Question: I am trying to write a test for the Pirate Badge tutorial thats meant to get people started using Dart.
I have the following directory structure:

The code in 6-piratebadge is an untouched version of what comes in the tutorial.
What I have added is the test package.
test/test.html contains:
'''
<!DOCTYPE html>
<html>
<head>
<meta charset="utf-8">
</head>
<body>
<script type="application/dart" src="test.dart"></script>
<script type="text/javascript" src="packages/unittest/test_controller.js"></script>
</body>
</html>
'''
and test/test.dart contains:
'''
import 'package:unittest/unittest.dart';
import 'package:unittest/html_config.dart';
import 'dart:html';
import '../6-piratebadge/piratebadge.dart' as app;
void main() {
useHtmlConfiguration();
app.main();
var button = querySelector("#generateButton");
test('button text', (){
expect(button.text, equals('Aye! Gimme a name!'));
});
}
'''
I run the test like this, from the directory above web:
'''
Content\ Shell web/test/test.html
'''
And I get "Error: Script error." (I am deliberately not using --dump-render-tree so I can inspect the output in the console of the launched browser). The essence of it seems to be this message:
'''
5500:1287:<PHONE>:24546692395575:INFO:CONSOLE(0)] "Exception: The null object does not have a getter 'onInput'.
NoSuchMethodError: method not found: 'onInput'
Receiver: null
Arguments: []", source: file:///Users/mikehogan/projects/learning/one-hour-codelab-master/web/6-piratebadge/piratebadge.dart (0)
'''
This is occurring on in these lines of the piratebadge.dart:
'''
void main() {
InputElement inputField = querySelector('#inputName');
inputField.onInput.listen(updateBadge);
'''
So I guess the input with ID "inputName" is not being found.
Its is in piratebadge.html though:
'''
<div>
<input type="text" id="inputName" maxlength="15" disabled>
</div>
'''
Any idea what I am doing wrong?
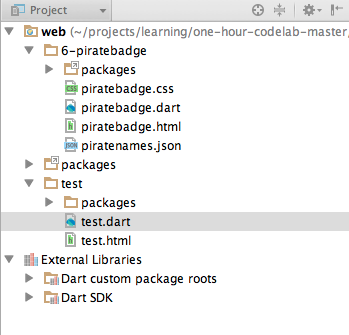
Answer: 'piratebadge.html' is only a file in the same package but not related to your unit test in any way.
''#inputName'' wasn't found because the 'test.html' file doesn't contain it.
You can try attempts discussed in this question <URL>